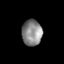
Tissue: skin
Cell type: Epithelial cells
Senescence score: 0.2743
Nuclear area (px): 509
Mean DAPI intensity: 136.774